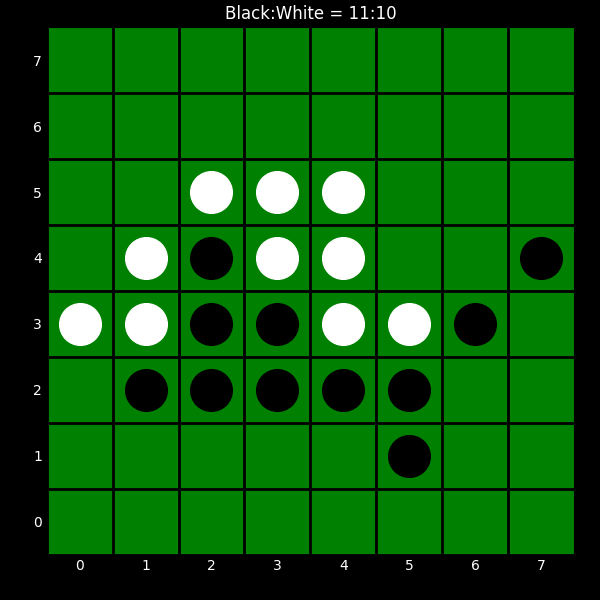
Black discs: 11
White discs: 10